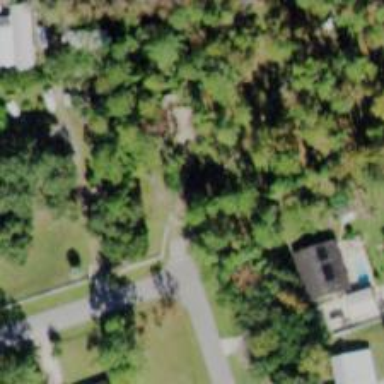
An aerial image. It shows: Driveway.